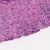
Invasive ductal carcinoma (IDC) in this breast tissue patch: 1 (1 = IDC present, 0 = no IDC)